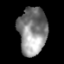
Tissue: lung
Cell type: Epithelial cells
Senescence score: 0.2013
Nuclear area (px): 1329
Mean DAPI intensity: 134.229